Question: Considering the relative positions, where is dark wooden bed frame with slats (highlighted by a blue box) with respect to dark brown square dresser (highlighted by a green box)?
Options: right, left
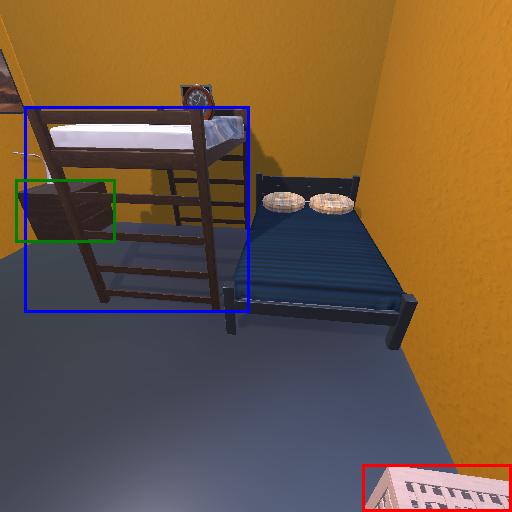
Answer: right